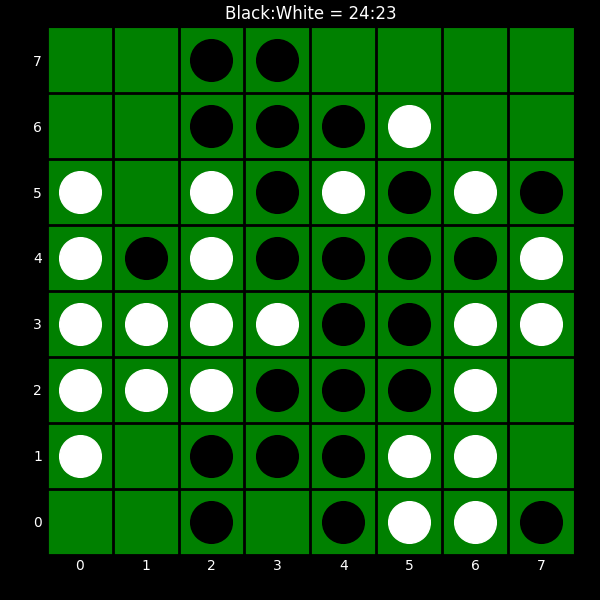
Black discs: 24
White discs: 23